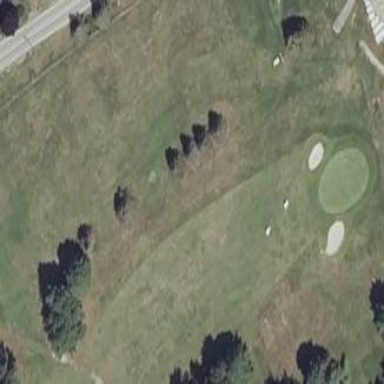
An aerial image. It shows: Driving range for golf practice.